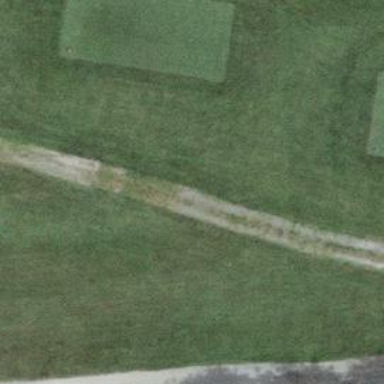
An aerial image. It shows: Designated golf cart track with grade5 surface.